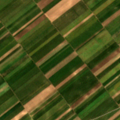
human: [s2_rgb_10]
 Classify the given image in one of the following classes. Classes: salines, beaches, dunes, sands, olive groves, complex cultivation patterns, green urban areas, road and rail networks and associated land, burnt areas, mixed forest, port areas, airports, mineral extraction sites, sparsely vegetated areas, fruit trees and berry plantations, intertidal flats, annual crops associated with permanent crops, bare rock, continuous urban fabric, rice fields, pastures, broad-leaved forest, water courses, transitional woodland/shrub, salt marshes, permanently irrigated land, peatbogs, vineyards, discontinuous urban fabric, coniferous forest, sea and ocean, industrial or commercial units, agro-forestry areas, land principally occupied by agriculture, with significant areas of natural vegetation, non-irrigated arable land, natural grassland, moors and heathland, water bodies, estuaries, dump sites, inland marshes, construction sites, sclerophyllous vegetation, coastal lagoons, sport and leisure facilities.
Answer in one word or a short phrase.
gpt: non-irrigated arable land